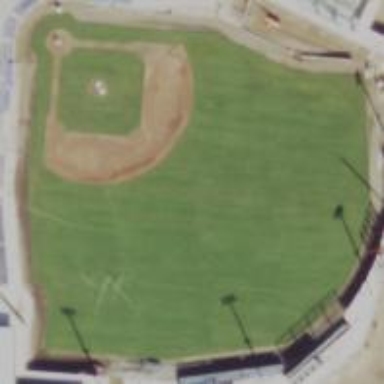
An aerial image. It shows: Baseball pitch for leisure land activities.